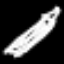
Label: pencil